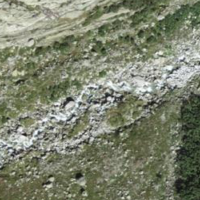
EUNIS habitat code: 26
Species observed at this site:
Sempervivum montanum